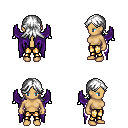
a pixel art fantasy rpg character, female body template, human, tanned skin, purple wings, gold greaves, white loose hair, four views (front, back, left, right), 2x2 character sprite sheet, small pixel art, hard edges, no anti-aliasing